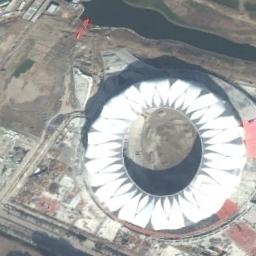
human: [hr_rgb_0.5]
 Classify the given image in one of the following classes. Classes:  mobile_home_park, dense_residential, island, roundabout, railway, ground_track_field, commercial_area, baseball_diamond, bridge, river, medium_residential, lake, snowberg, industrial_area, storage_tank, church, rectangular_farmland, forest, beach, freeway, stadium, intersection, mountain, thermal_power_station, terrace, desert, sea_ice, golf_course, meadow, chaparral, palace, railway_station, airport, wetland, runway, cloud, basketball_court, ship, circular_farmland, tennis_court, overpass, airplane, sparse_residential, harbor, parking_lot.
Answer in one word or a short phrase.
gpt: stadium